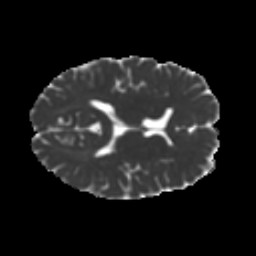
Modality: MD
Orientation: axial
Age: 23
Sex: female
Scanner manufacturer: ge
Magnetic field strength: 3 T
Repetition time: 7.8 s
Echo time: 0.0606 s